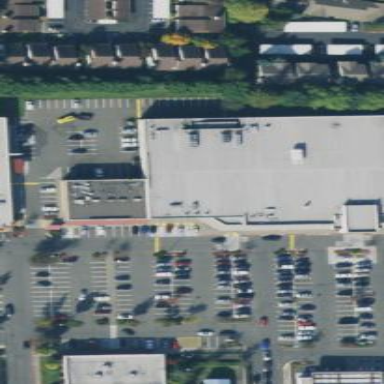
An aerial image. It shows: Supermarket located in building.